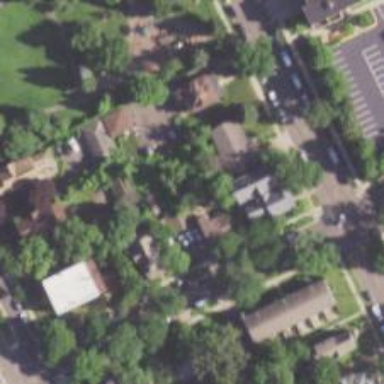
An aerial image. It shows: Neighborhood.